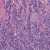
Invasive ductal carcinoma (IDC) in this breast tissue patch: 1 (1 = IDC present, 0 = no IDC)